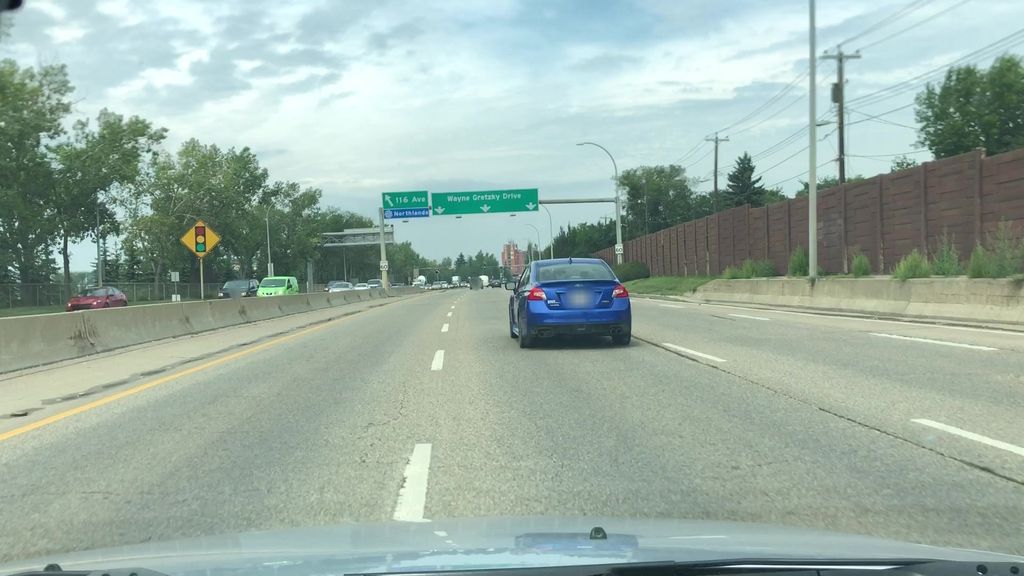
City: edmonton